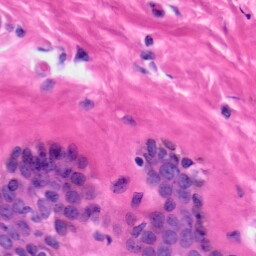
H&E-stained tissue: Skin